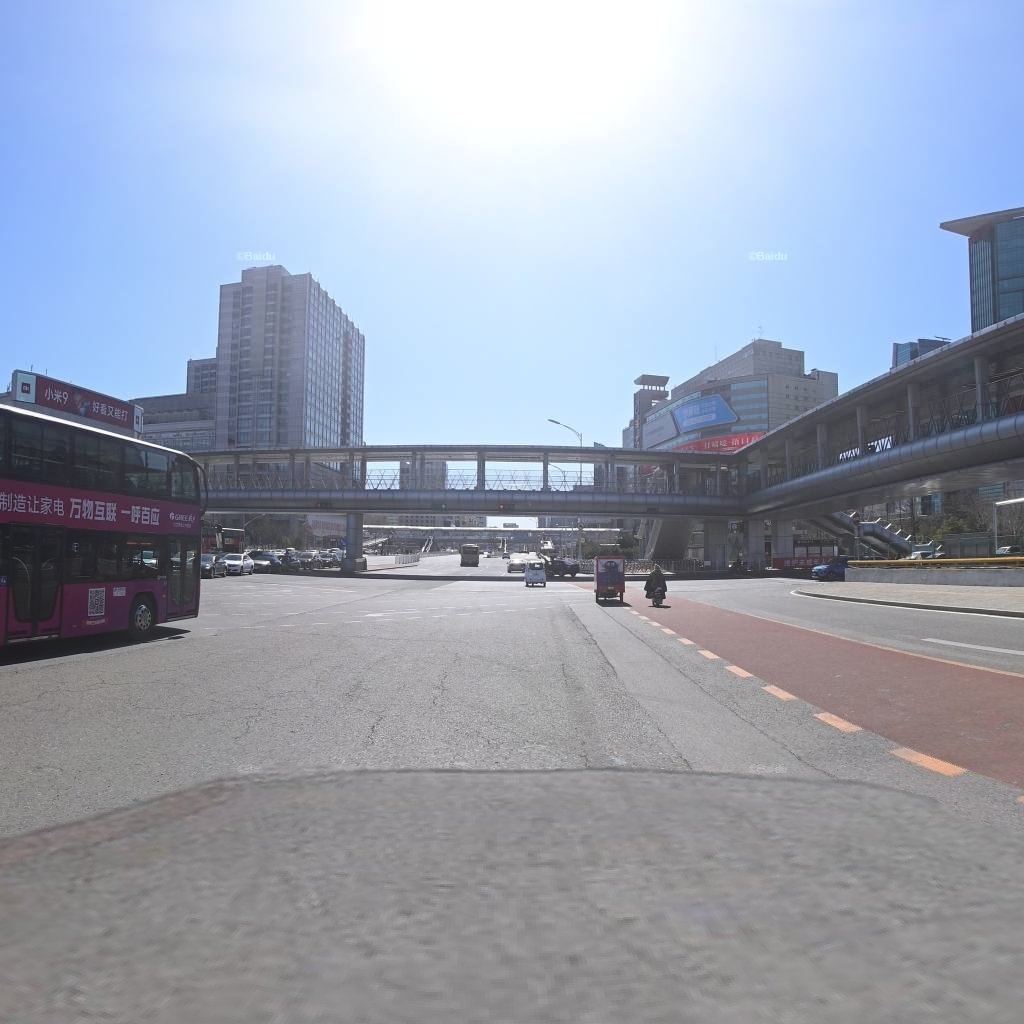
Region: Haidian
Road damage annotations: alligator crack, longitudinal patch, longitudinal patch, longitudinal crack